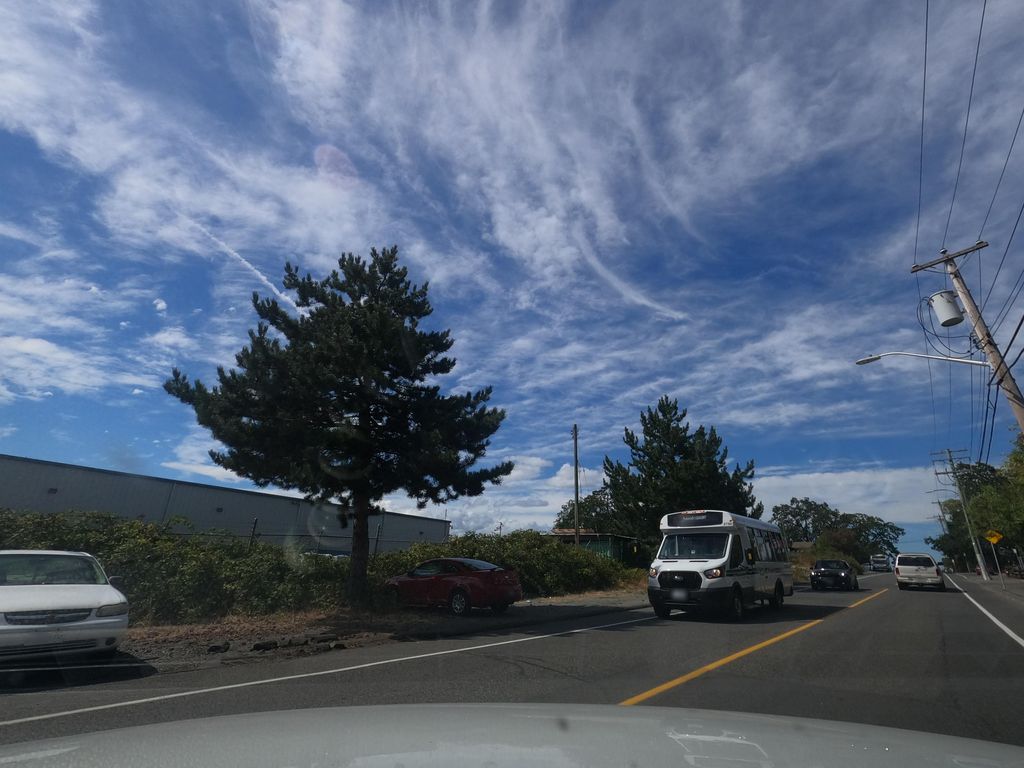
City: victoria